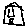
Label: house